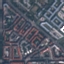
Land use / land cover: Residential